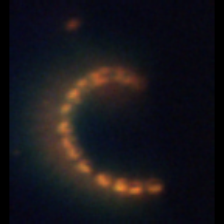
Taxon: Chaetoceros
Group: Diatoms